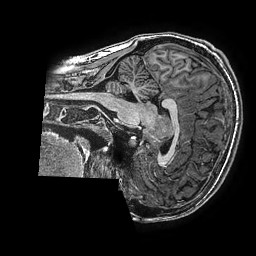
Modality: T1w
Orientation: sagittal
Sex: female
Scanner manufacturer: ge
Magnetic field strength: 3 T
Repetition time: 0.00766 s
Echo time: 0.003476 s